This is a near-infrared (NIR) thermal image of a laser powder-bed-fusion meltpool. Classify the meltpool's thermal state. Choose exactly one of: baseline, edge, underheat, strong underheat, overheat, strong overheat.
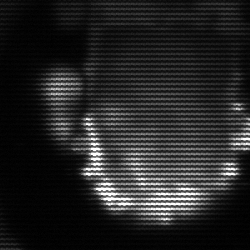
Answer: baseline